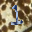
Label: 1